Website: home-depot
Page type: customer-info-address
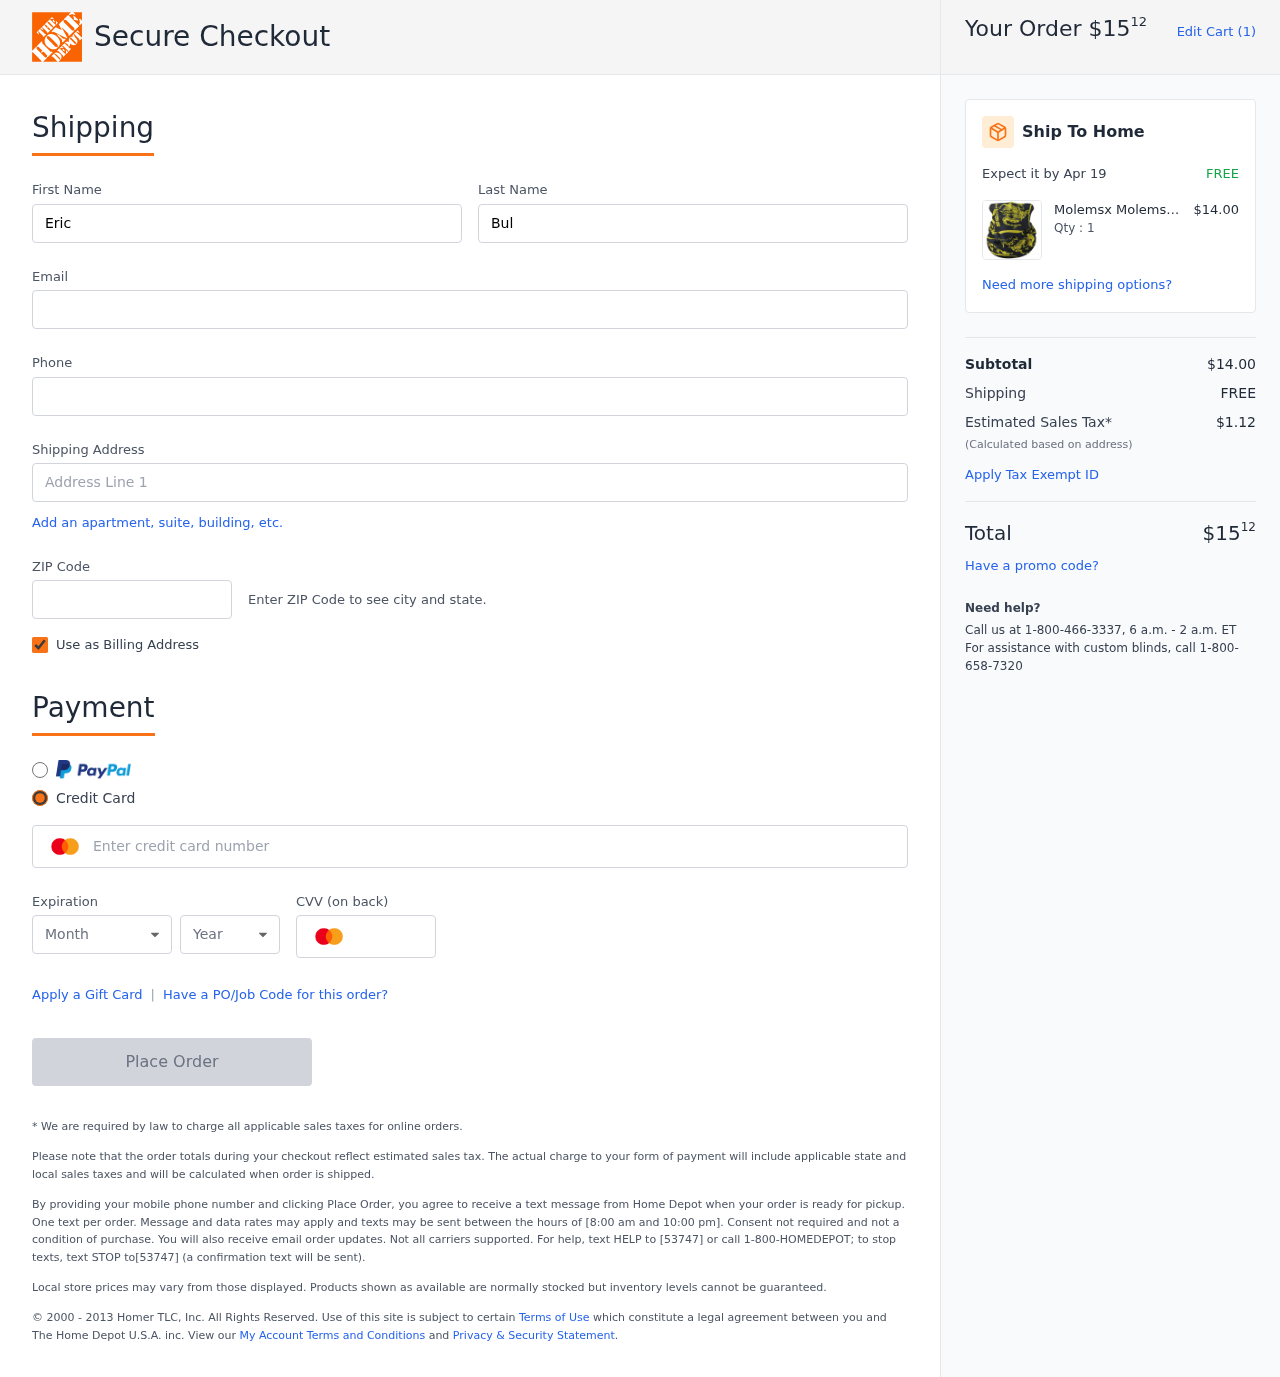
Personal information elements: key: PII_CARD_CVV
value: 855
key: PII_CARD_EXPIRY_MONTH
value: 11
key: PII_CARD_EXPIRY_YEAR
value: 28
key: PII_CARD_NUMBER
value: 2720 8892 9936 4373
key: PII_EMAIL
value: ericbullock@gmail.com
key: PII_FIRSTNAME
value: Eric
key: PII_LASTNAME
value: Bullock
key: PII_PHONE
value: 6024966845
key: PII_POSTCODE
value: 89450
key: PII_STREET
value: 4852 Elizabeth Station
Product elements: key: PRODUCT1_BRAND
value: Molemsx
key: PRODUCT1_NAME
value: Molemsx Face Mask Bandanas for Men Women Neck Gaiter Summer Cooling Face Cover Face Dust Mask for Fi
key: PRODUCT1_NAME
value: Molemsx Face Mask Ba...
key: PRODUCT1_PRICE
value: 14
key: PRODUCT1_QUANTITY
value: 1
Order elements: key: ORDER_TOTAL
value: $1512
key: ORDER_NUM_ITEMS
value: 1
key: ORDER_DELIVERY_DATE
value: Apr 19
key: ORDER_SUBTOTAL
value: $14.00
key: ORDER_SHIPPING_COST
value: FREE
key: ORDER_TAX
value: $1.12